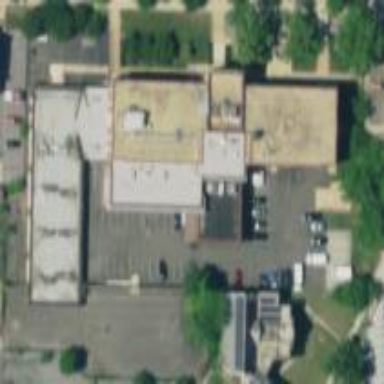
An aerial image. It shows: School.